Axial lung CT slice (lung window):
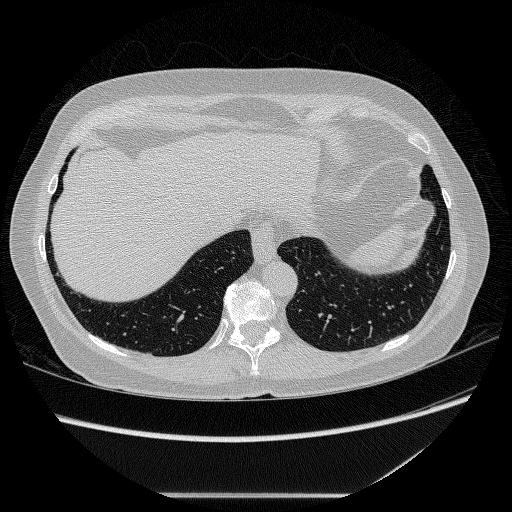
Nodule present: no